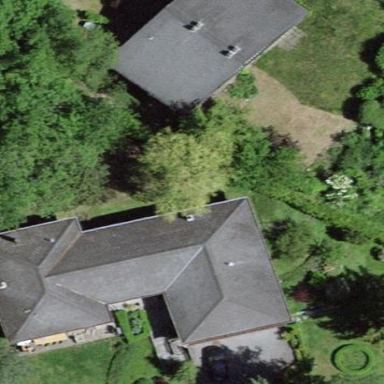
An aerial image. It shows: Residential building.